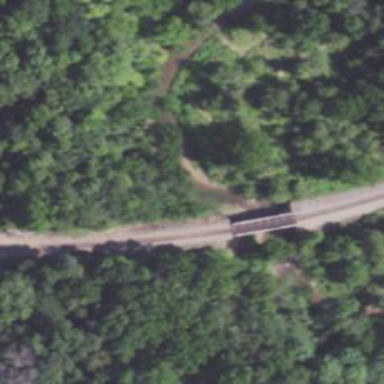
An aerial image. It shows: Railway bridge.